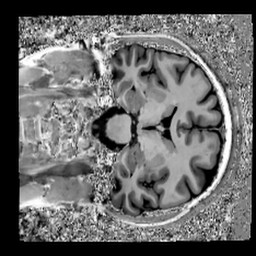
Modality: MP2RAGE
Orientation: coronal
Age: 38
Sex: female
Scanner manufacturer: siemens
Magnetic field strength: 7 T
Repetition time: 6 s
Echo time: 0.00283 s